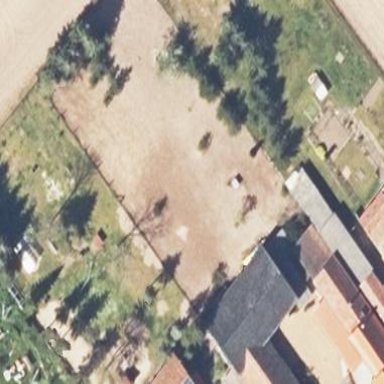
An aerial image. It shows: Garden that is leisure land.